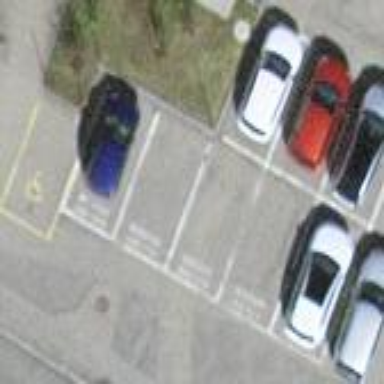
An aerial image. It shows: Parking area with surface.